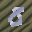
Label: 8